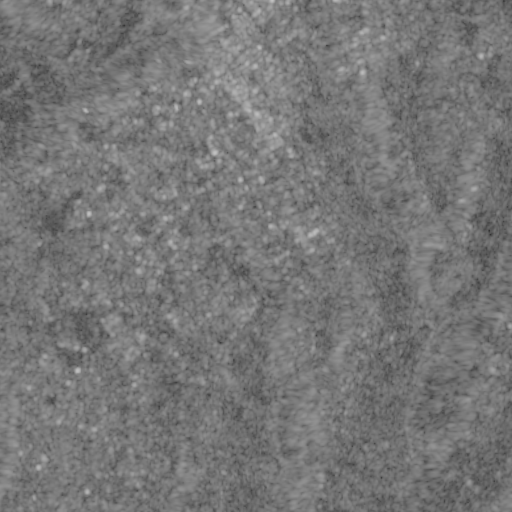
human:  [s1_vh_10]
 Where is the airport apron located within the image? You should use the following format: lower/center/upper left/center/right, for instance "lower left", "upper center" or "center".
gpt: The airport apron is located in the upper left of the image.
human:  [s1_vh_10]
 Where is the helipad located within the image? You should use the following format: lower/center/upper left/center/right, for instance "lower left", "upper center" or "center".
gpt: The helipad is located in the upper left of the image.
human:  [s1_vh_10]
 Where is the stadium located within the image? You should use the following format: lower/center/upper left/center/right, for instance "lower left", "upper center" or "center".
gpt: The stadium is located in the upper center of the image.
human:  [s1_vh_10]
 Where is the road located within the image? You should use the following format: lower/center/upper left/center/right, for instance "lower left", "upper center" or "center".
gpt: There is no road in the image.

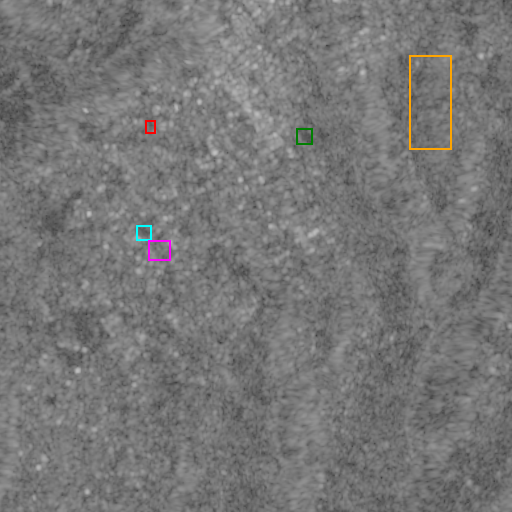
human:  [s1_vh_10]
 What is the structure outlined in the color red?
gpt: The structure outlined in red is an airport apron.
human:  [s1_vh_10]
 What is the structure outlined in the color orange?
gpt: The structure outlined in orange is a crop field.
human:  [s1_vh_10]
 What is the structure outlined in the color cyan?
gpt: The structure outlined in cyan is a park.
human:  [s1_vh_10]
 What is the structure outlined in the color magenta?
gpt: The structure outlined in magenta is a parking lot.
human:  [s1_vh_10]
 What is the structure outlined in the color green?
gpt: The structure outlined in green is a stadium.
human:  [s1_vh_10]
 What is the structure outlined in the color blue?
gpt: There is no blue outline.